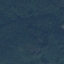
Land use / land cover: Forest